Question: I have to convert a module in classic ASP to ASP.NET 2.0. Basically it is a html form generated via XSL transformation. The figure shows the basic functionality.

In ASP.NET version:
1: The functionality will remain the same but the UI changes a lot. So existing XSL won't be reusable(may be logic can be used).
2: Data will be coming as XML. If really needed can be returned result-sets.
What I am thinking is:
1: Create a custom collection class and populate it with the data by reading the XML.
2: Bind it to a Repeater or similar DataBound control.
My Question:
1: Is the above approach worth implementing? Or
2: Should I use the XSL /XML approach as it is currently implemented. Do Ajax call and all that?
3: Is there any better approach then the above two?
Notes:
1: I am using .NET 2.0 and can't move to 4.0 or MVC.
2: When Submit button is clicked, I will need to loop through each rows and submit back the entered input. So I think server-side input controls would be good instead of plain html but any suggestions will be helpful.
Thanks.
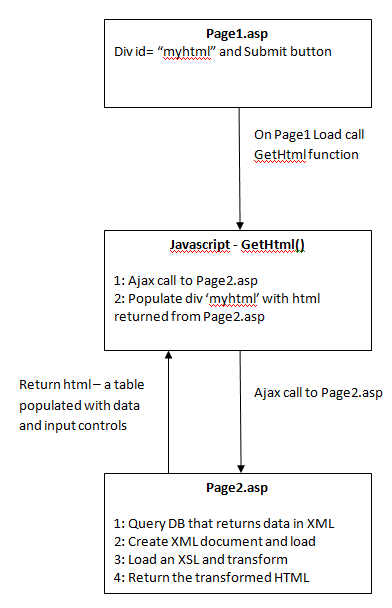
Answer: I decided to go via creating a Custom Collection and loading xml values into that collection and then binding it to Repeater.
I have better control over the input controls and display this way and seems it will be easier in looping the Repeater Items while saving back the data.